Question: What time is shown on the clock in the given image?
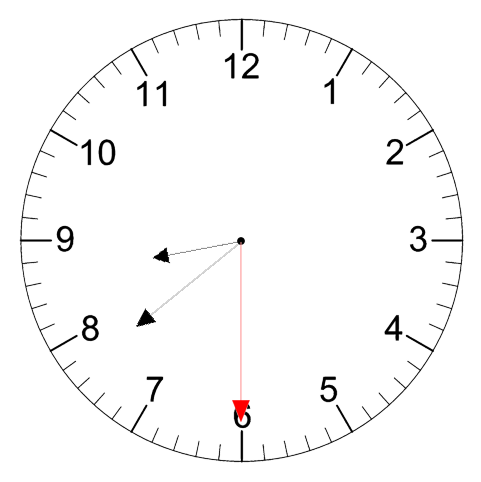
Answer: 08:38:30